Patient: sex M, age 54
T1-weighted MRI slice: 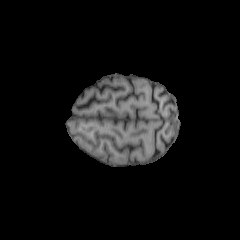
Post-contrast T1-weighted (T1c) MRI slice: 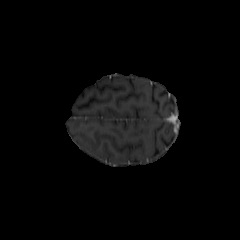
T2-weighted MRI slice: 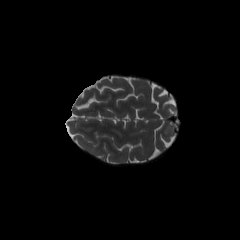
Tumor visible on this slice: no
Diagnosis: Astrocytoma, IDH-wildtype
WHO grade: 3